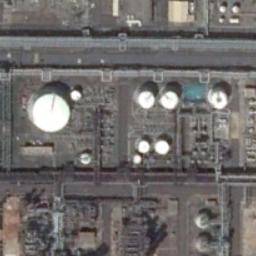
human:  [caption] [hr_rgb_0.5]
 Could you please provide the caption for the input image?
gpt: There is a big and some small white storage tanks on the bare land .

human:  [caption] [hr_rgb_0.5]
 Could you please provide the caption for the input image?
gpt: There are many roads around the storage tanks .

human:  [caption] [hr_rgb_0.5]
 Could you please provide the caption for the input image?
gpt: There are many neatly arranged storage tanks and many pipelines in the factory .

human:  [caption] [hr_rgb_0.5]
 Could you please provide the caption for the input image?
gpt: There are two rows of storage tanks on each open lot .

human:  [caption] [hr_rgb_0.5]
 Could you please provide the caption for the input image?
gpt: There are several storage tanks and black pipelines .